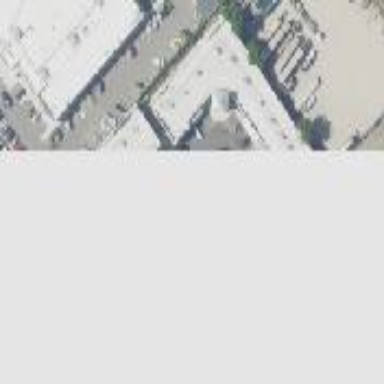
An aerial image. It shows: Retail area.